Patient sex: M
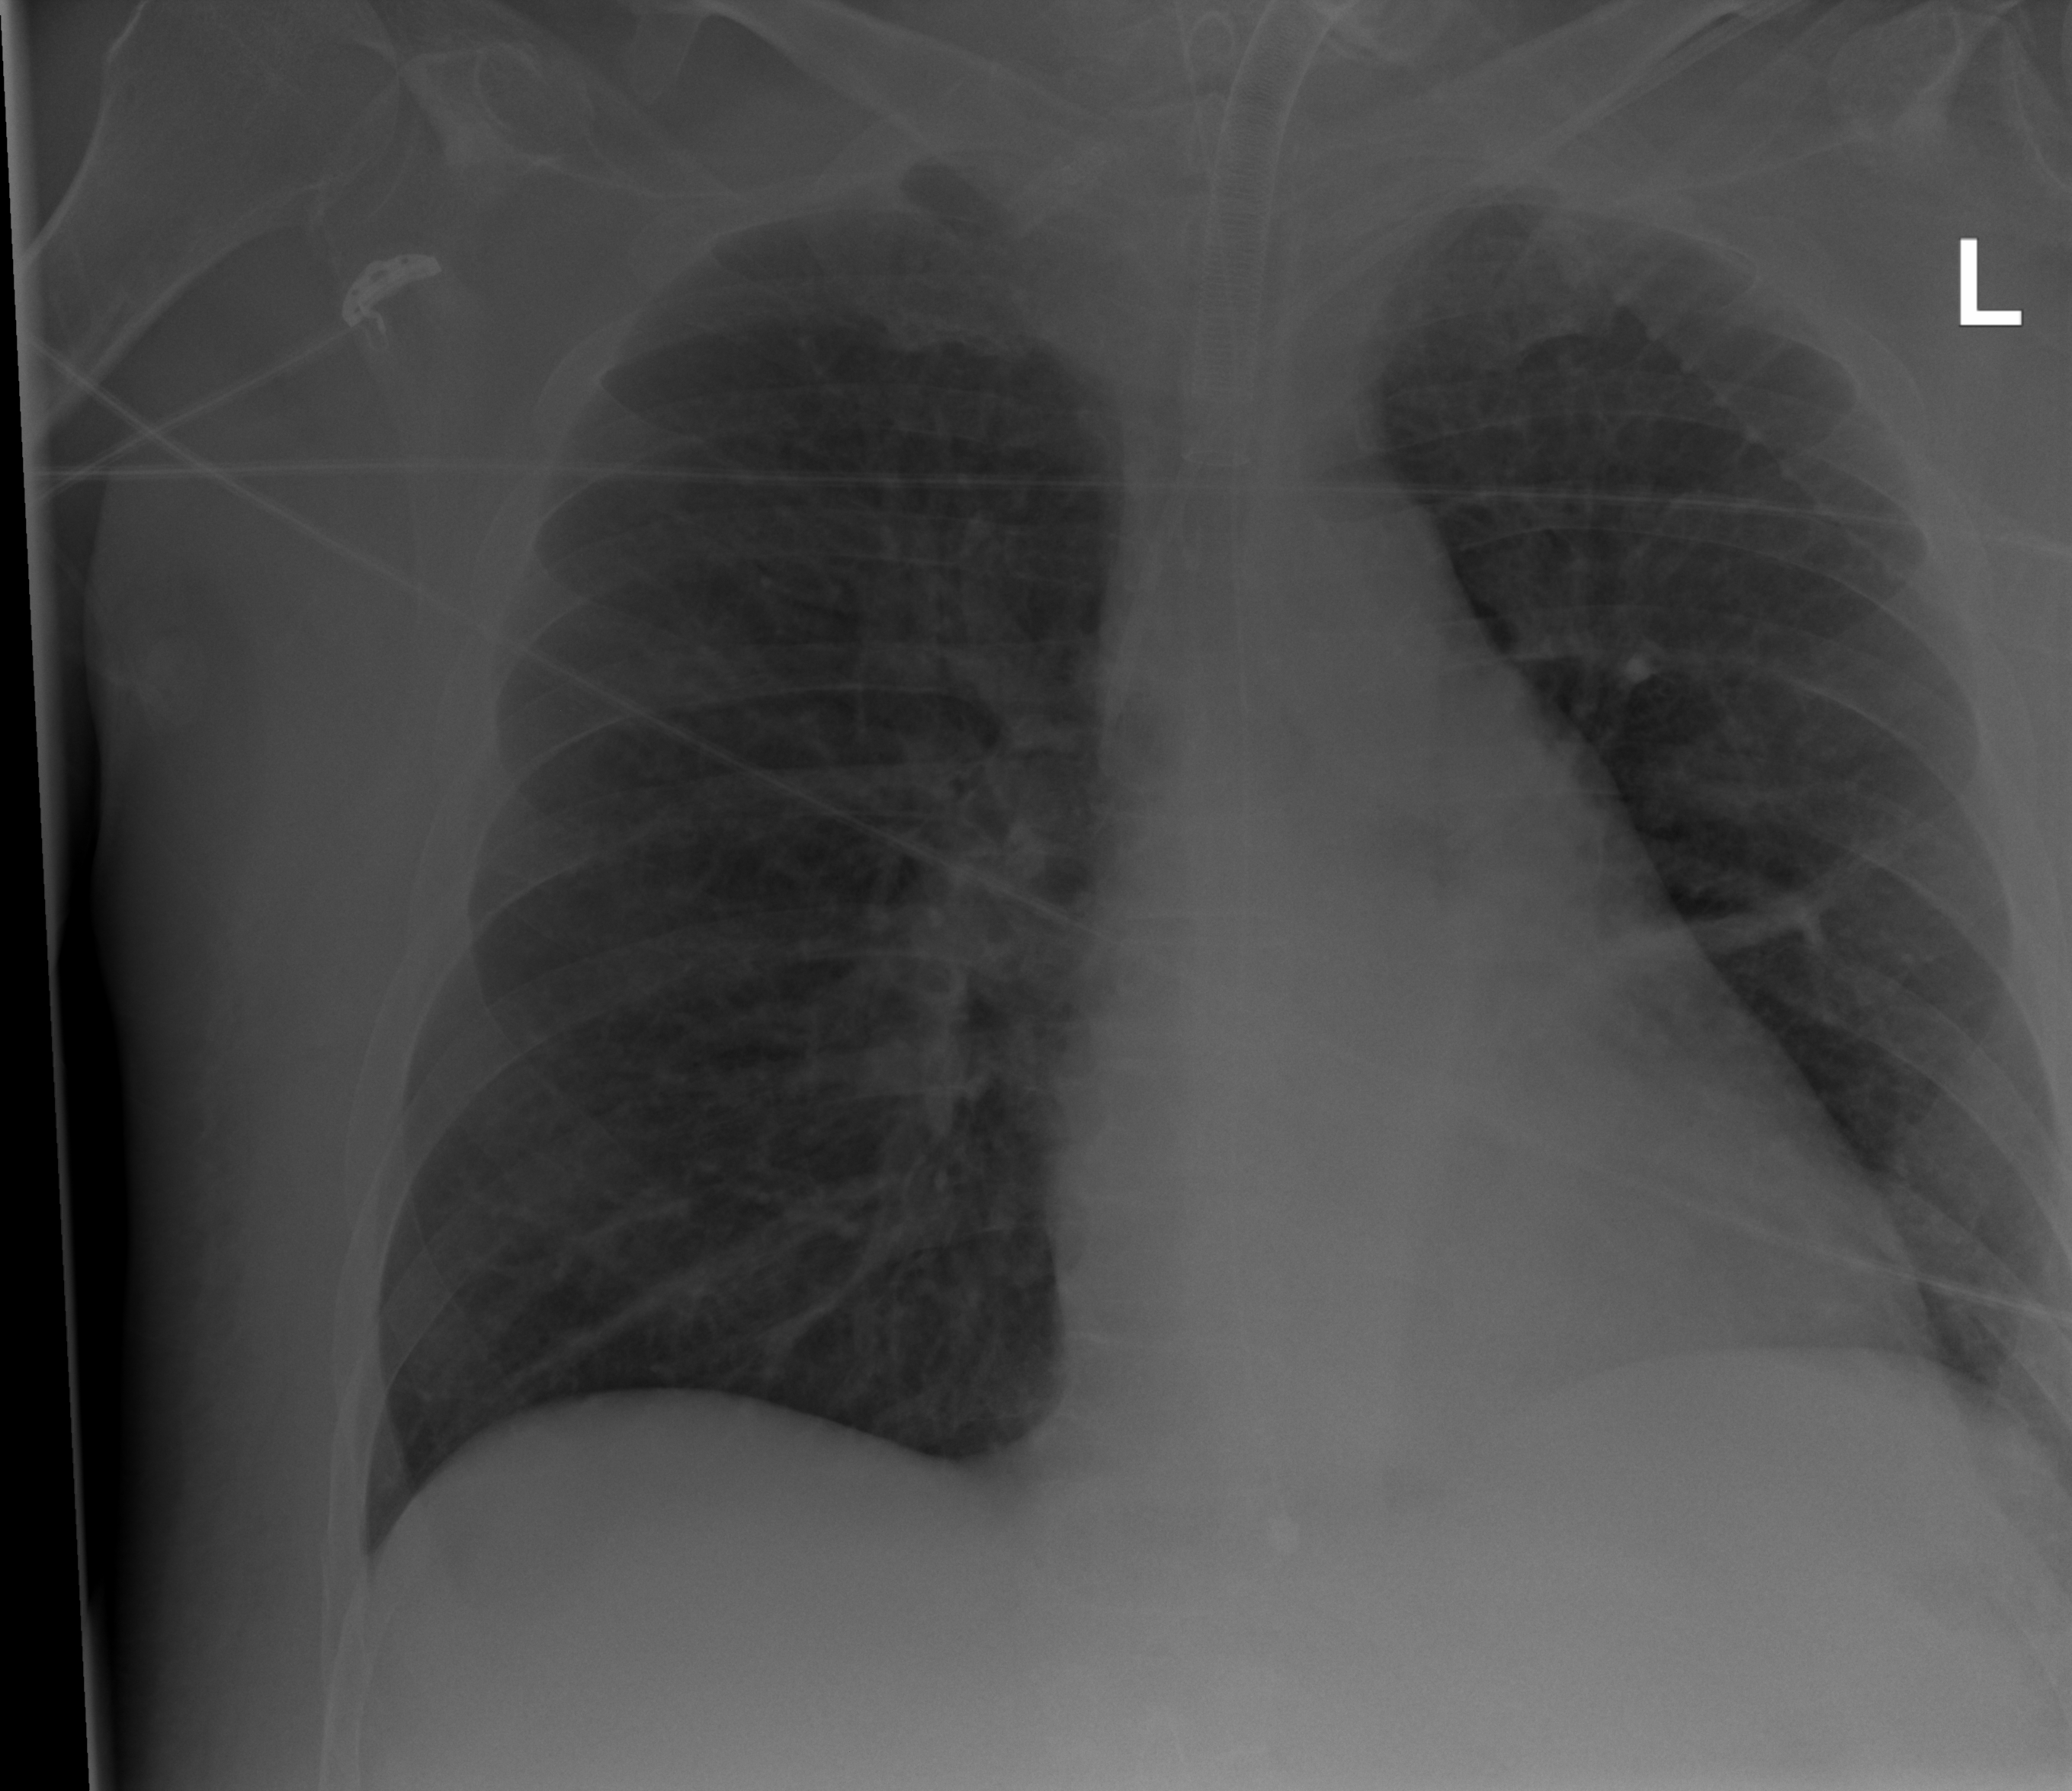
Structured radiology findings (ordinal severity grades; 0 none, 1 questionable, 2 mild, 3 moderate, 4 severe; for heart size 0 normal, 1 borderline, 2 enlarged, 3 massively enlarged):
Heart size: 2
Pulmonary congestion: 1
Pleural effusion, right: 0
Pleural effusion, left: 1
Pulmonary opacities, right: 0
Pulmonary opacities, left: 0
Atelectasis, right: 0
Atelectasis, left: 2